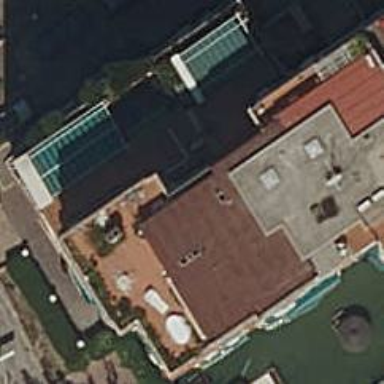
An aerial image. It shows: Building suitable for swimming activities.